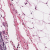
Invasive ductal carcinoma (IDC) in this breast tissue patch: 1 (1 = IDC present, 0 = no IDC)